A scalogram of one vibration snapshot from a rotating bearing is shown, computed with a continuous wavelet transform. Diagnose the bearing from this image, choosing from: normal, inner_race, outer_race, ball.
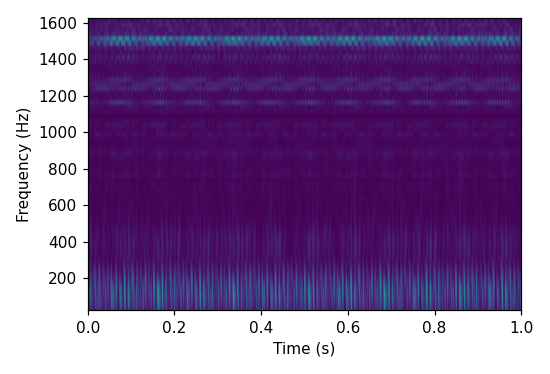
Answer: outer_race